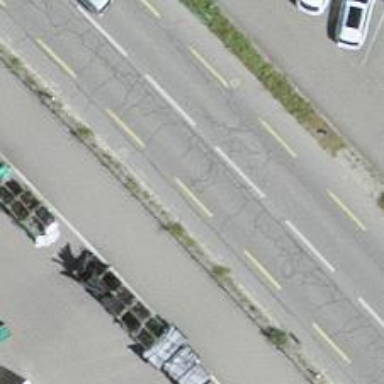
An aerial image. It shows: Primary highway with asphalt surface and designated lane for cyclists.